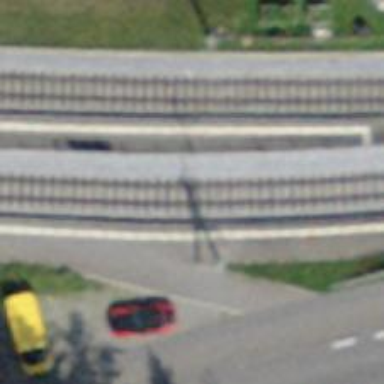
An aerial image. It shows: Narrow-gauge railway siding with electrified contact line. The siding has one track.